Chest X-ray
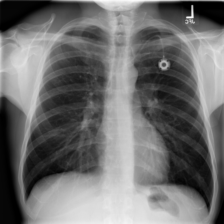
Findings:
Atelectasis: negative
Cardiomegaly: negative
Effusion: negative
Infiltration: positive
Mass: negative
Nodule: negative
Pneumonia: negative
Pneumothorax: negative
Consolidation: negative
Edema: negative
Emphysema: negative
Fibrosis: negative
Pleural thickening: negative
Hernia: negative